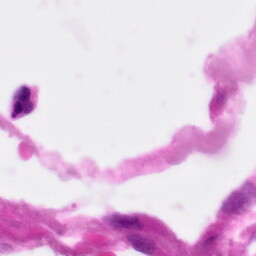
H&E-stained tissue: Pancreatic